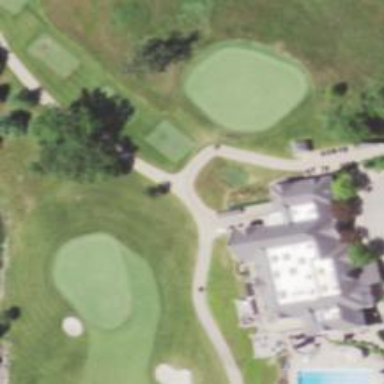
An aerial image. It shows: Service road designated as golf cart path.